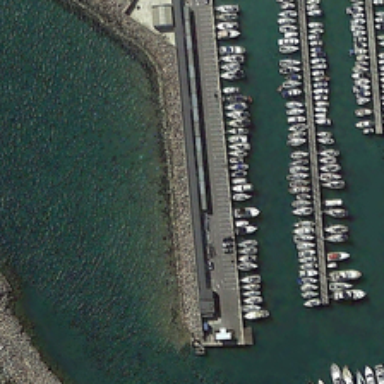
A lot of white ships were parked on the pier .